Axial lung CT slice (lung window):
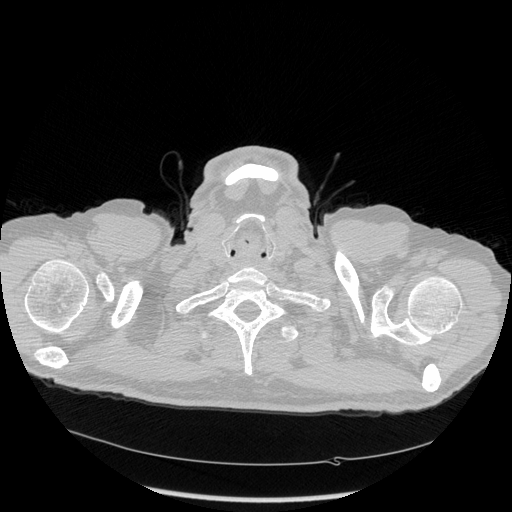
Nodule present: no